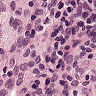
Metastatic tissue present: no